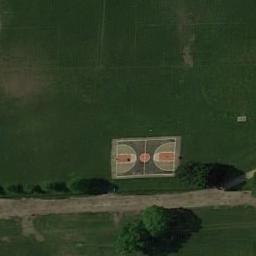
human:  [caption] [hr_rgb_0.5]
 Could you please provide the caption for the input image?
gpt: There is a basketball court in the middle of grass with a road pass by .

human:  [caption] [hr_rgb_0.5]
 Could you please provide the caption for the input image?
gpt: A basketball court on the lawn and a road beside .

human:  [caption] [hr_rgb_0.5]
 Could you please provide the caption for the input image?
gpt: The basketball court is on the lawn,Next to a road .

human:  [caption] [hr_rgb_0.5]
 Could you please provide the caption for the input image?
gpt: There is a very small basketball court on the green .

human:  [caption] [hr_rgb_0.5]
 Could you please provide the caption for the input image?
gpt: A road is beside the  basketball court .